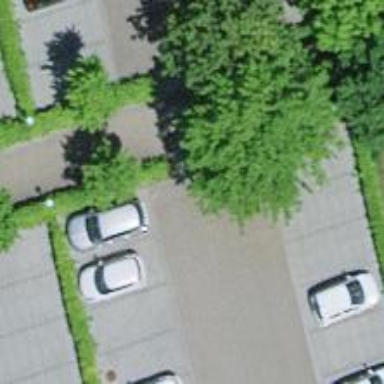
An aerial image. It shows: Parking aisle designated as service road.